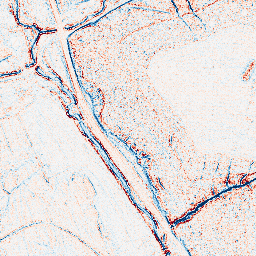
Category: edge_preserving
Decomposition family: anisotropic_diffusion
Decomposition parameters: iterations: 5
kappa: 100
gamma: 0.05
Upsampling method: sinc_hamming
Upsampling parameters: scale: 4
kernel_size: 8
Upsampling scale: 4